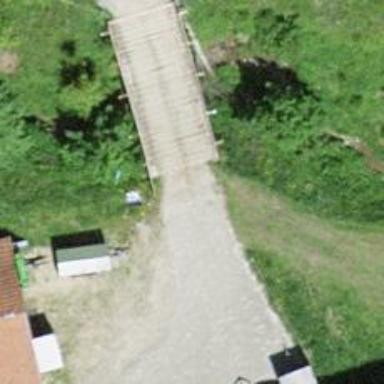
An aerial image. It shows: Track road on bridge.